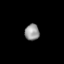
Tissue: lung
Cell type: Epithelial cells
Senescence score: 0.2387
Nuclear area (px): 230
Mean DAPI intensity: 151.83